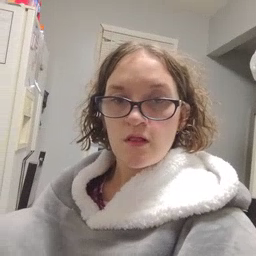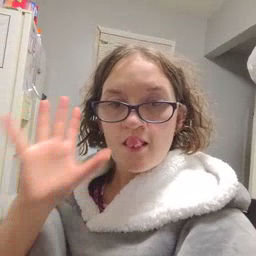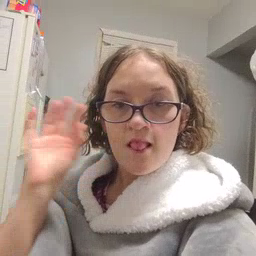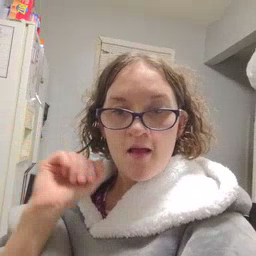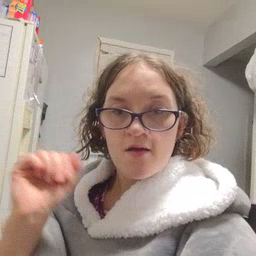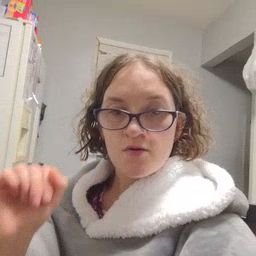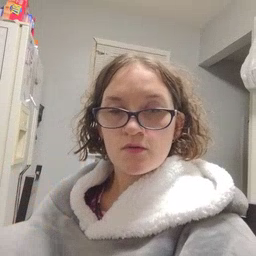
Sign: loud